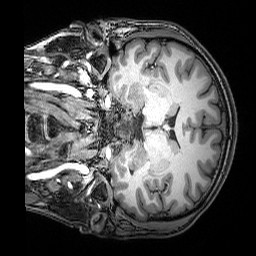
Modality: T1w
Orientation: coronal
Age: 23
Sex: male
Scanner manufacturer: siemens
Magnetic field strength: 3 T
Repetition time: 2.53 s
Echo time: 0.00388 s